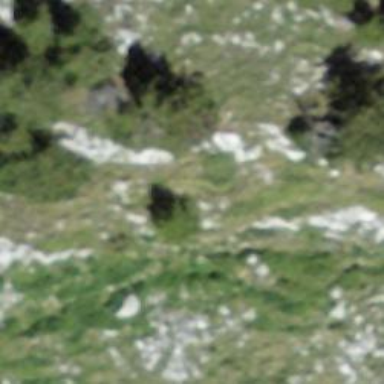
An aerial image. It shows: Natural cliff.